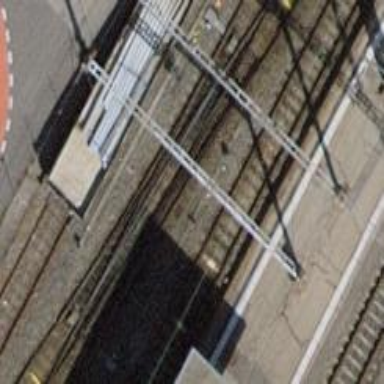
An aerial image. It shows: Railway switch.